The trace is the raw vibration amplitude of a rotating bearing as a function of time. Classify the bearing condition as one of: normal, inner_race, outer_race, ball.
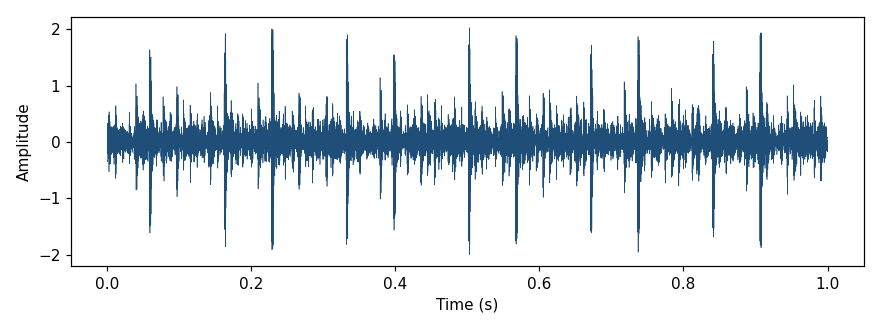
Answer: outer_race